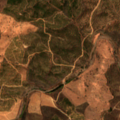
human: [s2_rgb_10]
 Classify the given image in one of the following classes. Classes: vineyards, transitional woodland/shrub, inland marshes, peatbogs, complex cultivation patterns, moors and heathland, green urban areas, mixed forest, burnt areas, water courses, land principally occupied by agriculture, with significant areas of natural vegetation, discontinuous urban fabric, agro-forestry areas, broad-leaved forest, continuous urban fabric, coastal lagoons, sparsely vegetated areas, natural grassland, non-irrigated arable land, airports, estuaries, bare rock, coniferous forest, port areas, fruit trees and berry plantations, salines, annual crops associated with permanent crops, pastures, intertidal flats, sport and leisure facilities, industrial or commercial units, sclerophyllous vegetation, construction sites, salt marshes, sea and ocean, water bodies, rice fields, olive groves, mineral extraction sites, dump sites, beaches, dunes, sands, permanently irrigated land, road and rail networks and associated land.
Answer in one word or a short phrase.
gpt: land principally occupied by agriculture, with significant areas of natural vegetation, sclerophyllous vegetation, transitional woodland/shrub